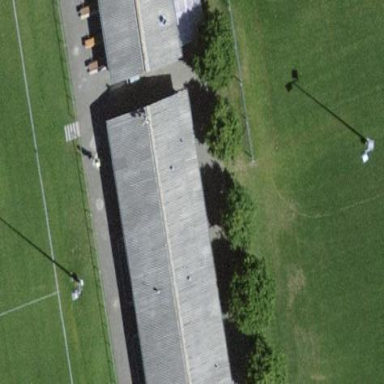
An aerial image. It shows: Gabled building with gray roof.